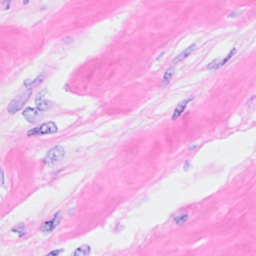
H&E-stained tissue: Breast